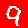
Digit: 9